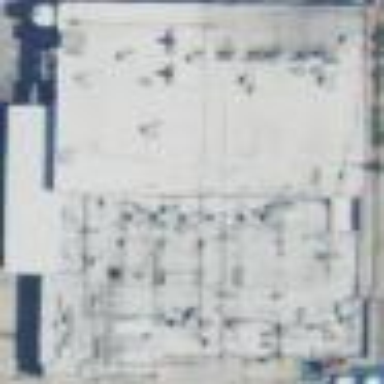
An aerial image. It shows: Factory building.